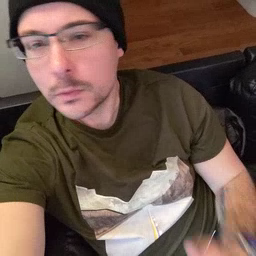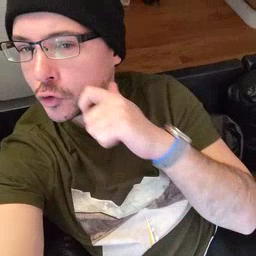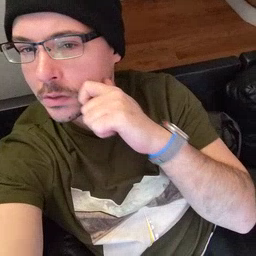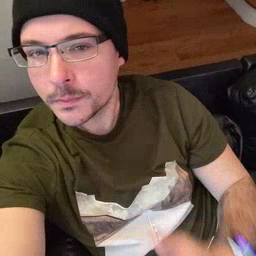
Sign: cheek